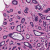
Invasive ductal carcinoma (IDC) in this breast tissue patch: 0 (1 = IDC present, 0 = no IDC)